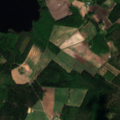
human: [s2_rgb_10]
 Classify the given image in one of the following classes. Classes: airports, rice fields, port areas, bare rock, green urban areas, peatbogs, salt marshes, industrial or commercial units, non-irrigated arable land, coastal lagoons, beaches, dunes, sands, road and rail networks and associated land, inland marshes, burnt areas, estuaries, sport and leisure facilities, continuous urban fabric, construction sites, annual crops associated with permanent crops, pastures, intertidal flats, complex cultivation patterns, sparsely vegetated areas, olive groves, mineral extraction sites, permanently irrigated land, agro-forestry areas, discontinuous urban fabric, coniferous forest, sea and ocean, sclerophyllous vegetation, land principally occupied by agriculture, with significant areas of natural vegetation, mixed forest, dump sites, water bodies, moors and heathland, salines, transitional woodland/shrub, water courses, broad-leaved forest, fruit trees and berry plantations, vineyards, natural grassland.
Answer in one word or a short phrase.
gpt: non-irrigated arable land, land principally occupied by agriculture, with significant areas of natural vegetation, coniferous forest, mixed forest, water bodies